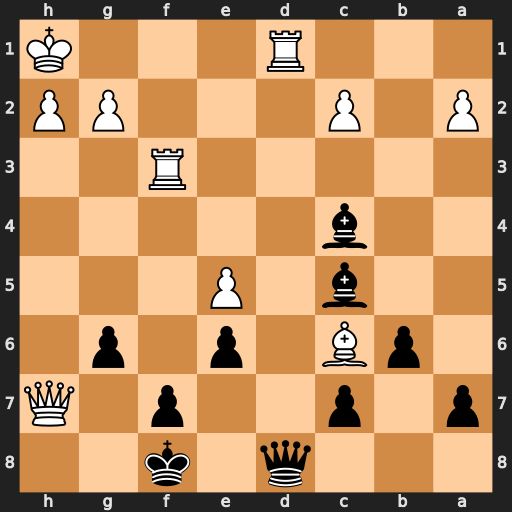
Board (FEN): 3q1k2/p1p2p1Q/1pB1p1p1/2b1P3/2b5/5R2/P1P3PP/3R3K
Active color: b
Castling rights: -
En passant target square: -
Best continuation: Qxd1+ Rf1 Qxf1#